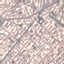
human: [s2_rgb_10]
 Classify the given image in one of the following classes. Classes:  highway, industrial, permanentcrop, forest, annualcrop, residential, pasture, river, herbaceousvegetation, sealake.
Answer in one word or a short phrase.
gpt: Residential